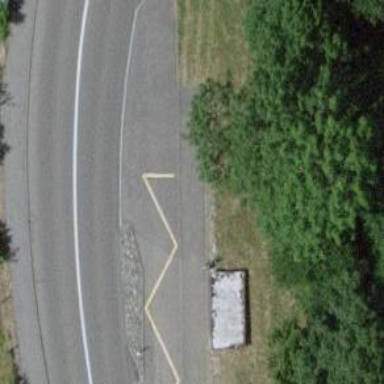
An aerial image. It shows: Bus stop with platform for public transport.